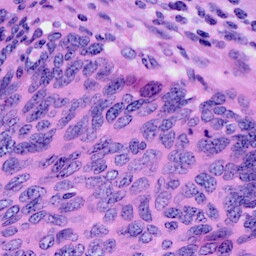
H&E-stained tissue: Cervix